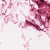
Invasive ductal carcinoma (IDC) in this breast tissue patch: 0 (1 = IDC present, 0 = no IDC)